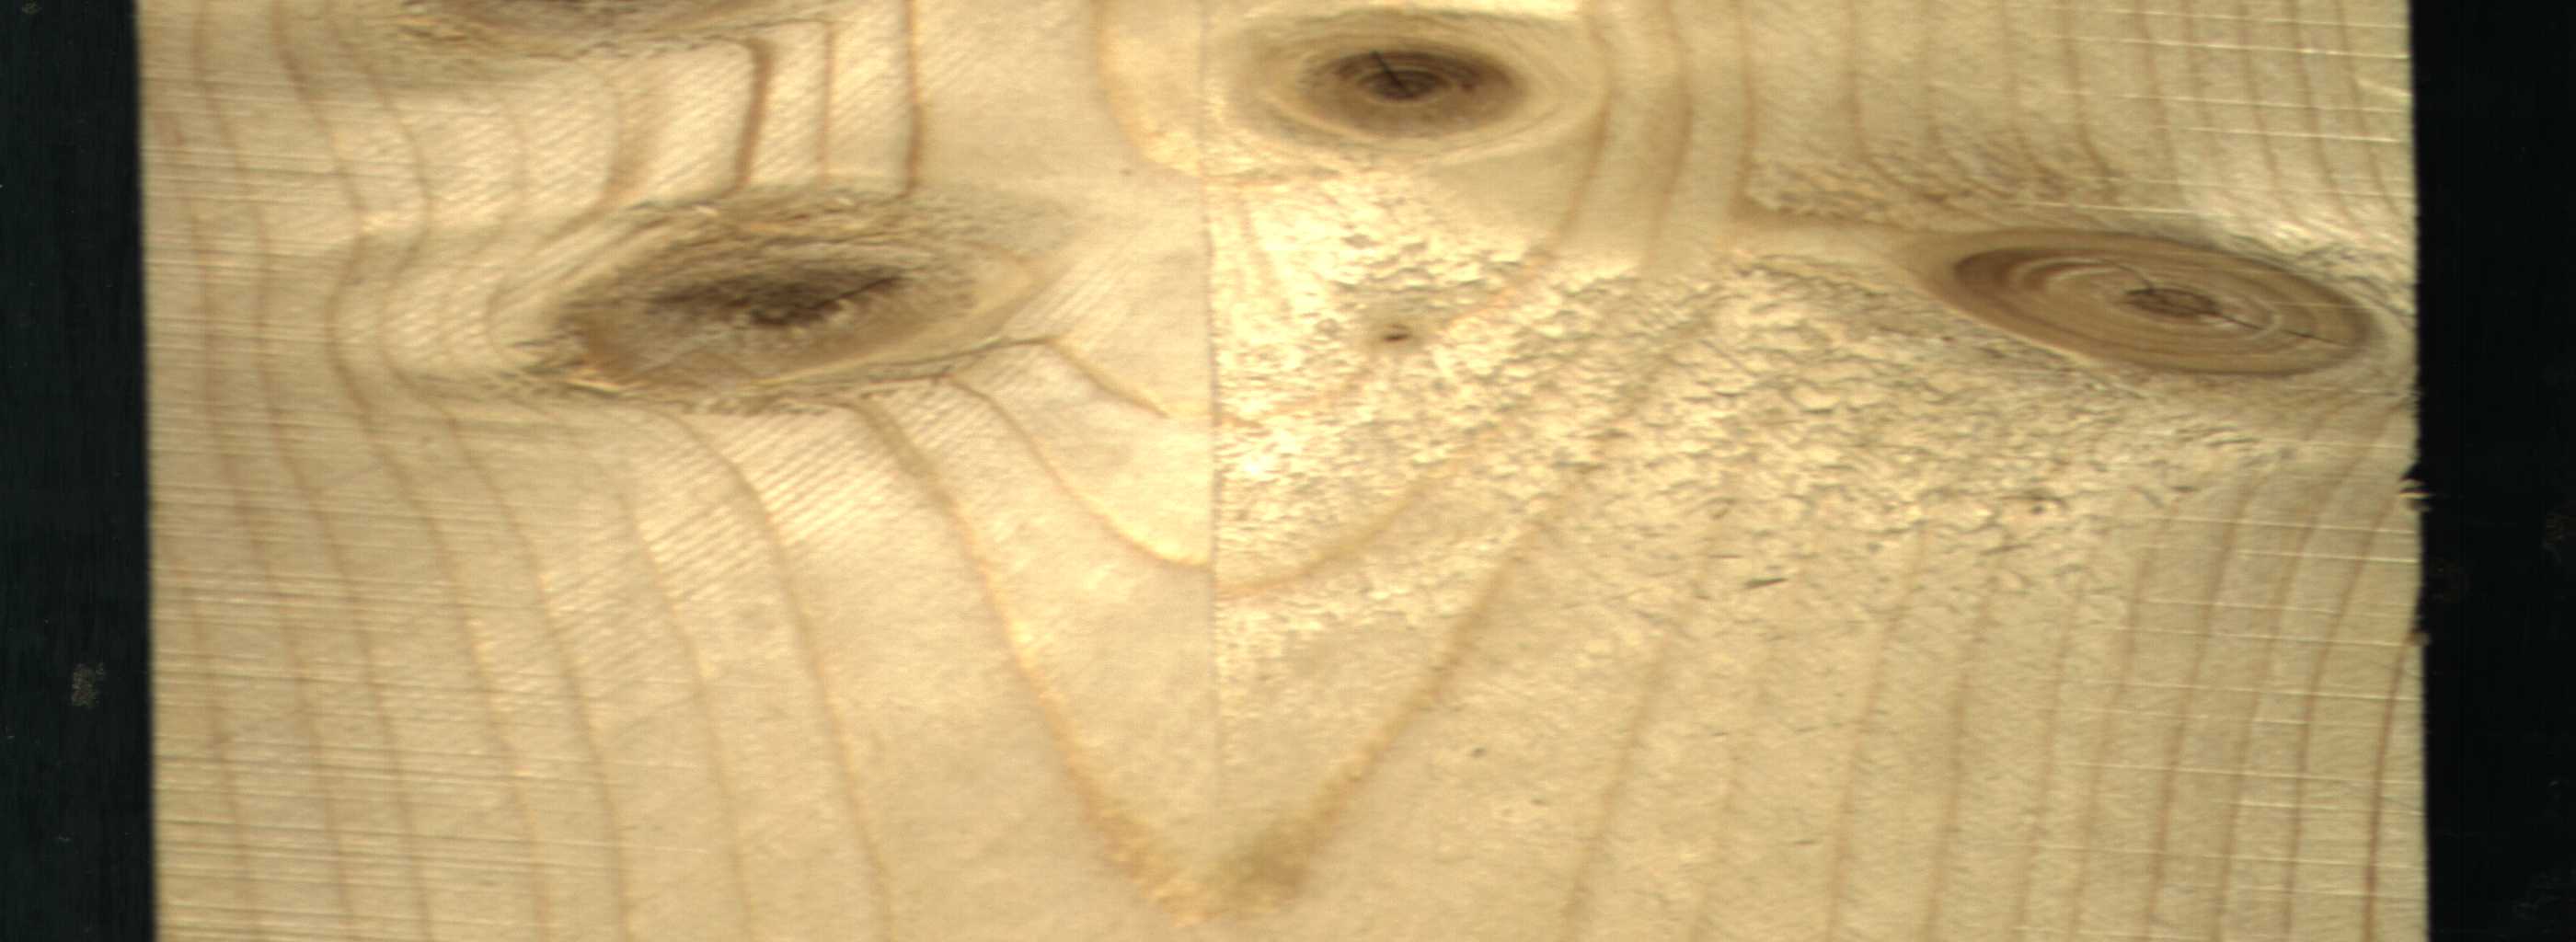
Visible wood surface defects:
knot_with_crack
Dead_Knot
Live_Knot
Live_Knot
Live_Knot